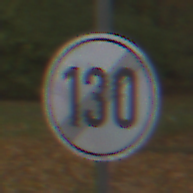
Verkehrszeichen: EndeGeschwindigkeit130
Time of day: Midday
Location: Outdoor (Nature)
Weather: Overcast
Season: Autumn
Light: Natural